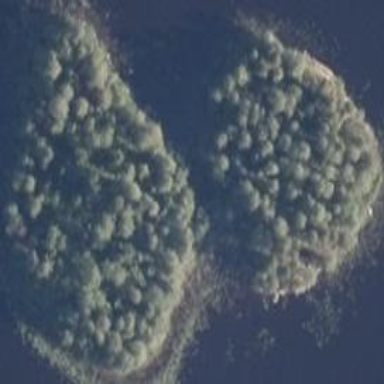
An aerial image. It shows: Islet.